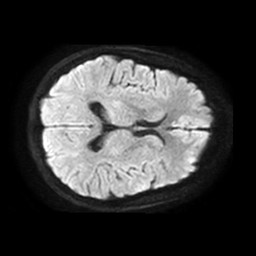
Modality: TRACE
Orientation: axial
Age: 41
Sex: female
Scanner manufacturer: philips
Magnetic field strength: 1.5 T
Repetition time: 3.392 s
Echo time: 0.06899 s